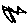
Label: line